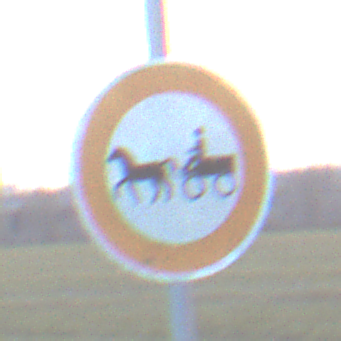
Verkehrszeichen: VerbotGespannfuhrwerke
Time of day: SunriseSunset
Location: Outdoor (Nature)
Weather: PartlyCloudy
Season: NotSpecified
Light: Natural